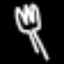
Label: fork